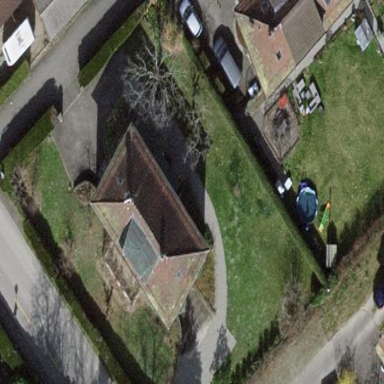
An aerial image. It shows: Garden surrounded by fence.